Question: I have 'TextView' and I want to draw Rounded Rectangle shape programmatically and I want to set that shape as a Background of 'TextView'? and I want to change it colors dynamically, I have posted the picture ?

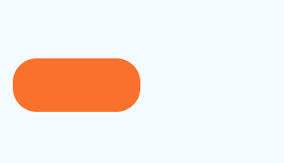
Answer: '''
public static void makeRoundCorner(int bgcolor,int radius,View v,int strokeWidth,int strokeColor)
{
GradientDrawable gdDefault = new GradientDrawable();
gdDefault.setColor(bgcolor);
gdDefault.setCornerRadius(radius);
gdDefault.setStroke(strokeWidth, strokeColor);
v.setBackgroundDrawable(gdDefault);
}
'''
here View v = your textview or button or anything.